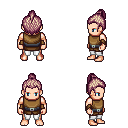
a pixel art fantasy rpg character, male body template, human, light skin, leather chest armor, white pants, white blonde short topknot hairstyle, cloth bracers, four views (front, back, left, right), 2x2 character sprite sheet, small pixel art, hard edges, no anti-aliasing